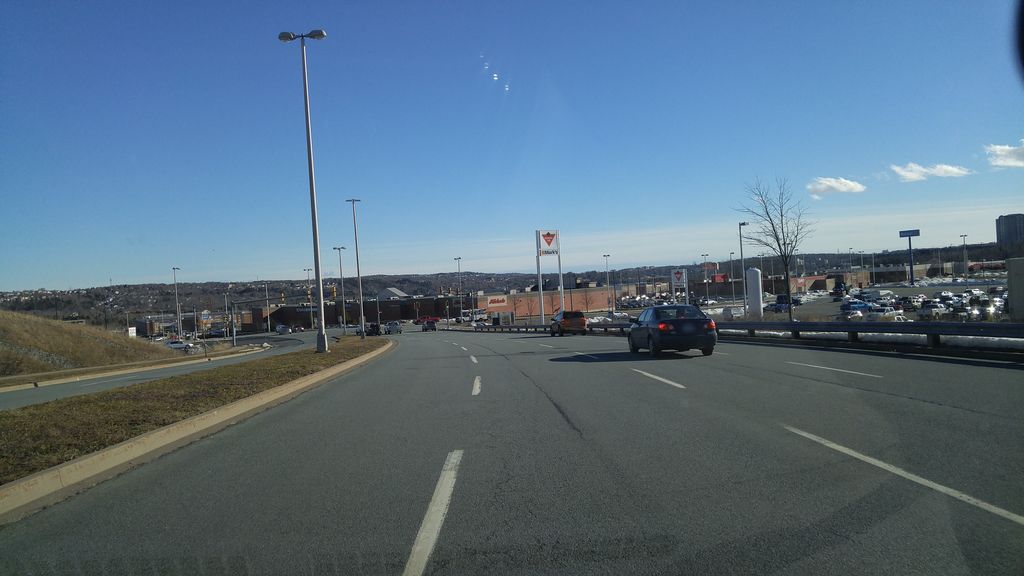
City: halifax